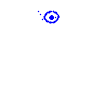
Particle: pion